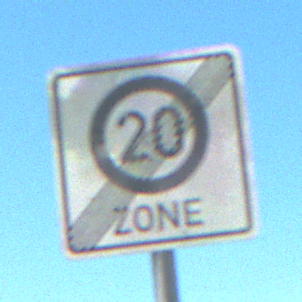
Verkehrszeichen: EndeZone20
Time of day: Midday
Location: Outdoor (Special)
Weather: PartlyCloudy
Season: NotSpecified
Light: Natural